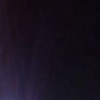
Label: space